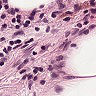
Metastatic tissue present: no